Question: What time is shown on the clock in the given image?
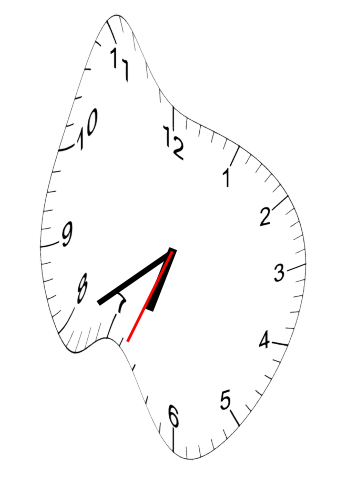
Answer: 06:39:34